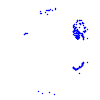
Particle: pion